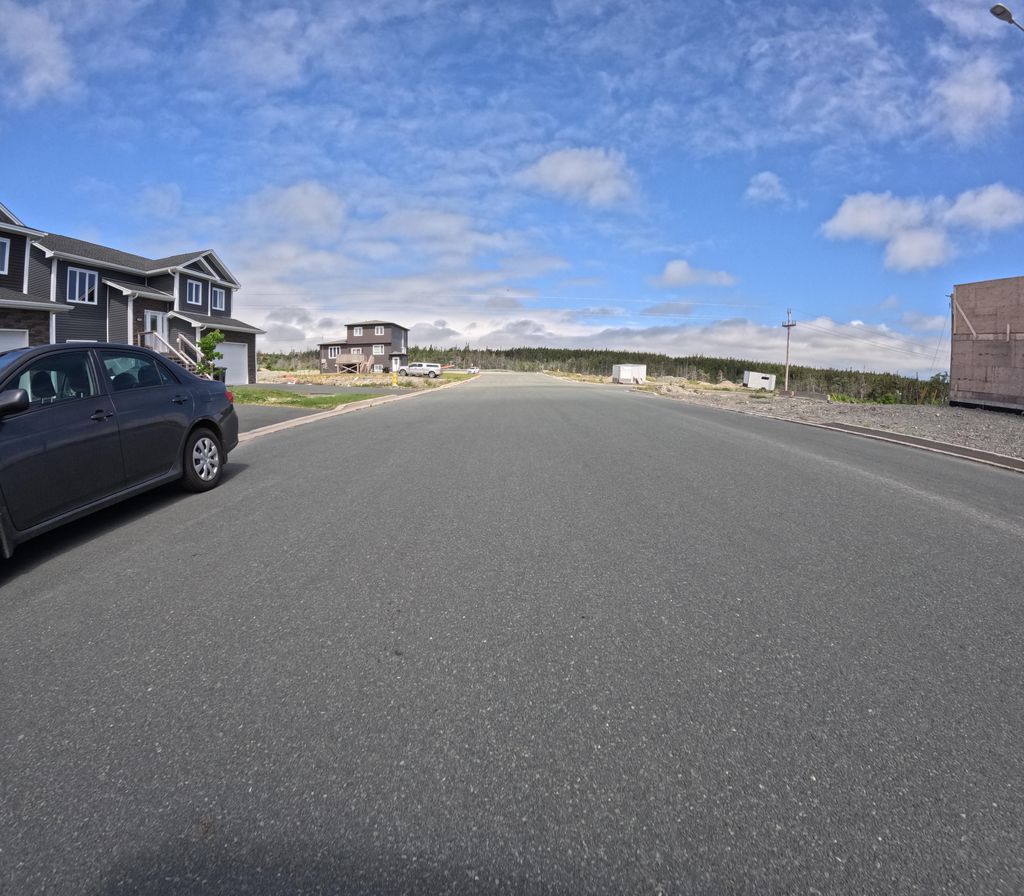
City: st_johns